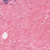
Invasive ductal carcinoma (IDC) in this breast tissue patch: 0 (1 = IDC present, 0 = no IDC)